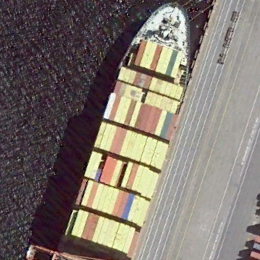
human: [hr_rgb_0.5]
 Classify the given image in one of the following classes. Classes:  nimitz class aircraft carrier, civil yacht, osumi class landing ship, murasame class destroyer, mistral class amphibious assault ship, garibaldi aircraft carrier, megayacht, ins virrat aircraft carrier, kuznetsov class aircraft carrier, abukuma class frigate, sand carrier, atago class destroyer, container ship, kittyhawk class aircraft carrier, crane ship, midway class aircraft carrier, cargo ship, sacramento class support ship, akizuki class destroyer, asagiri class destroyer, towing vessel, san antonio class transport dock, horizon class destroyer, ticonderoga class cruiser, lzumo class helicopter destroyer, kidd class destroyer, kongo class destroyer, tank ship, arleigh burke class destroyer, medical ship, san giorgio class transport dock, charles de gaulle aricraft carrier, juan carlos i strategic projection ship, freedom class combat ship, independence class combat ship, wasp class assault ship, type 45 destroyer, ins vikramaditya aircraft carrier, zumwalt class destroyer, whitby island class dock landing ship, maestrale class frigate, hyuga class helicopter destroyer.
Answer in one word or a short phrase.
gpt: Container ship